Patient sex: M
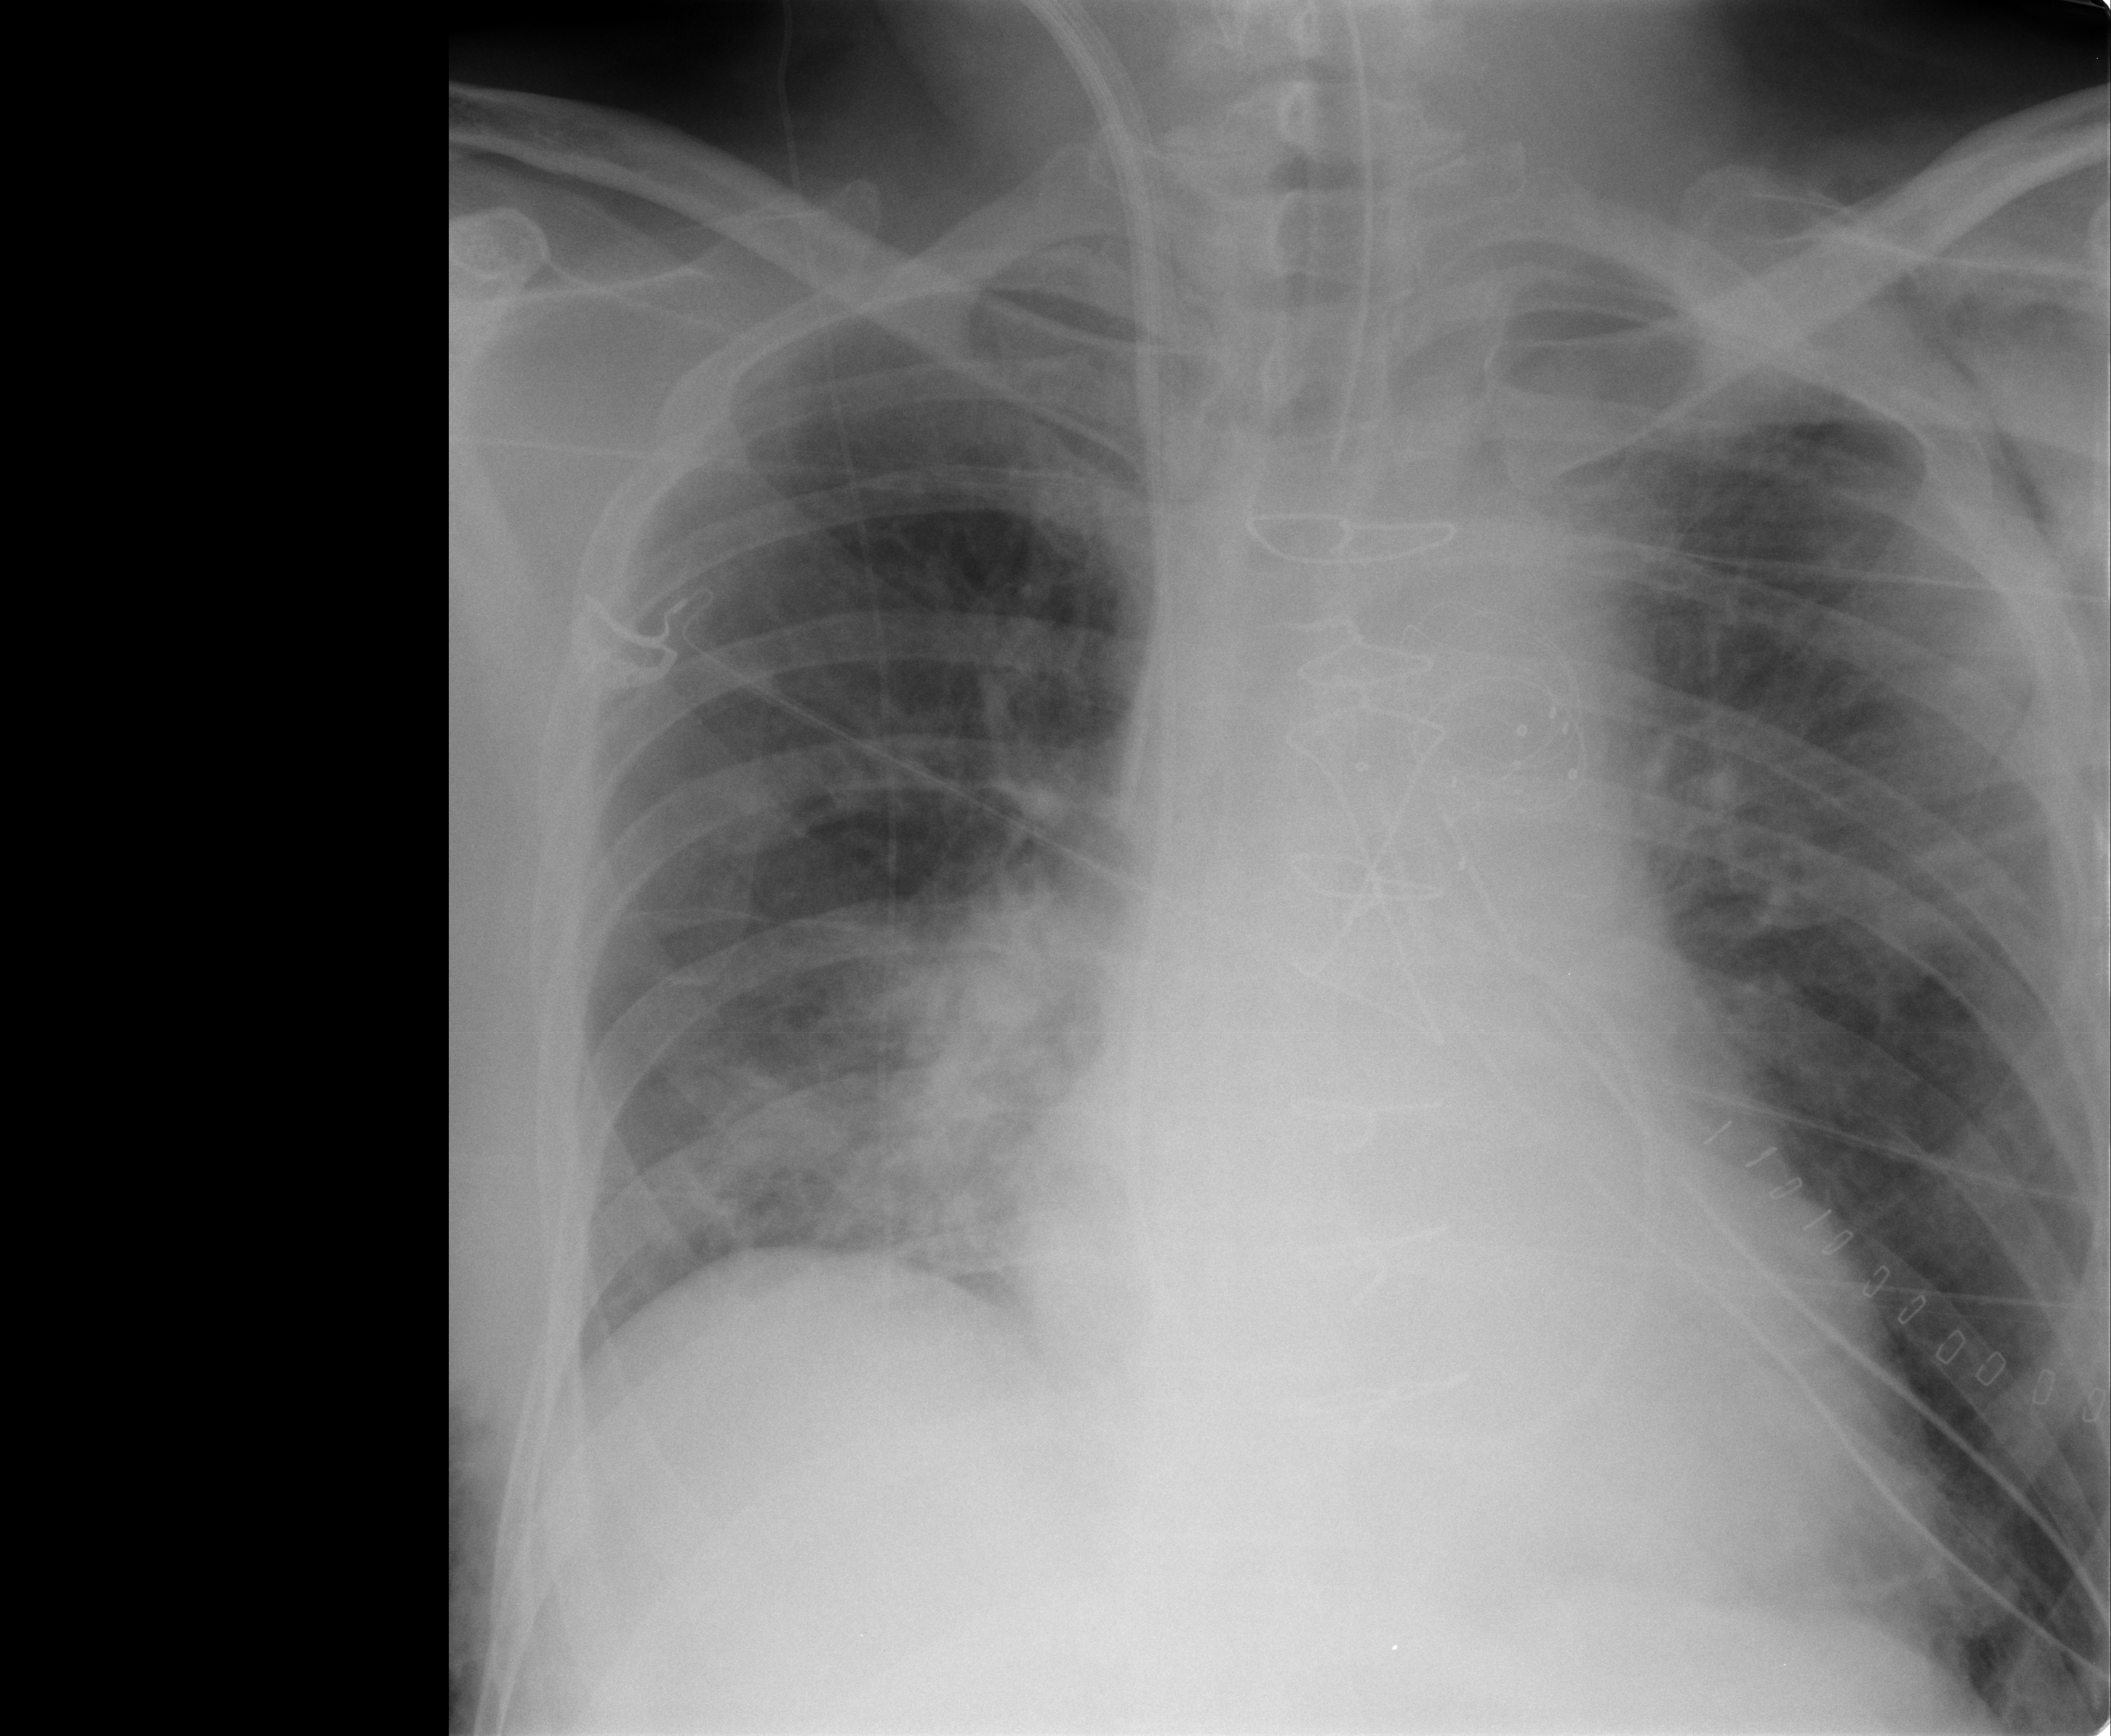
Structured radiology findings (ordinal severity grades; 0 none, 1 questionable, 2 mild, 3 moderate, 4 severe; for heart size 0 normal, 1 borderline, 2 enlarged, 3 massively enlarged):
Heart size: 0
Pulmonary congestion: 0
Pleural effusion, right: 0
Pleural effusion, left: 0
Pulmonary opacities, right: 1
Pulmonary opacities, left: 0
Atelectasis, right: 2
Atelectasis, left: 1